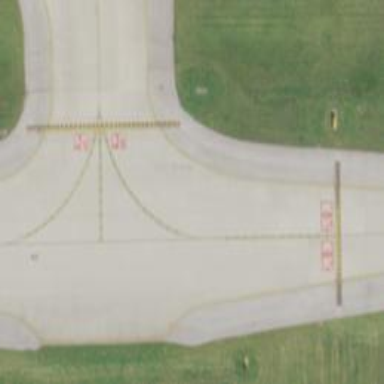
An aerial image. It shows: Image of taxiway at airport.